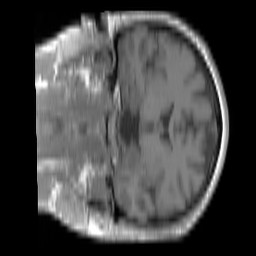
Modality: T1w
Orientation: coronal
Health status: ill
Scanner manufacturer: siemens
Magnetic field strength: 3 T
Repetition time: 0.32 s
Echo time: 0.00246 s